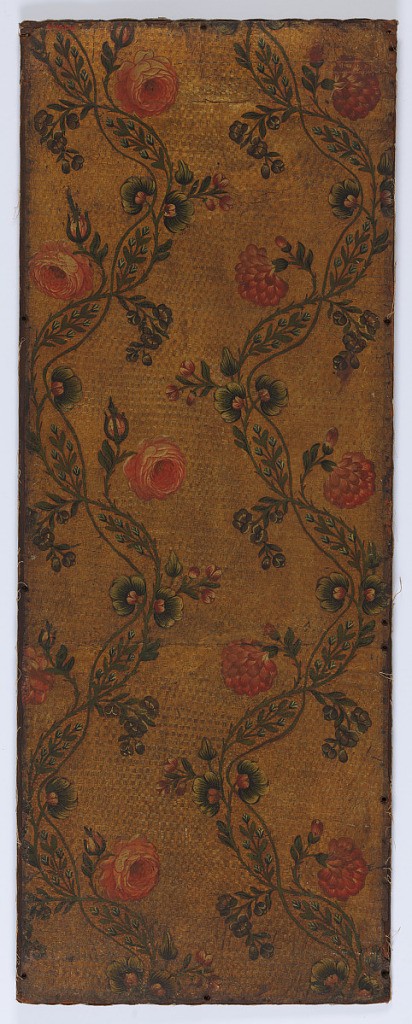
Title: Sidewall
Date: ca. 1750
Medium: leather, stamped, silvered
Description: Vining floral pattern. Red and blue flowers on intertwined vine. Painted in colors on embossed ground.